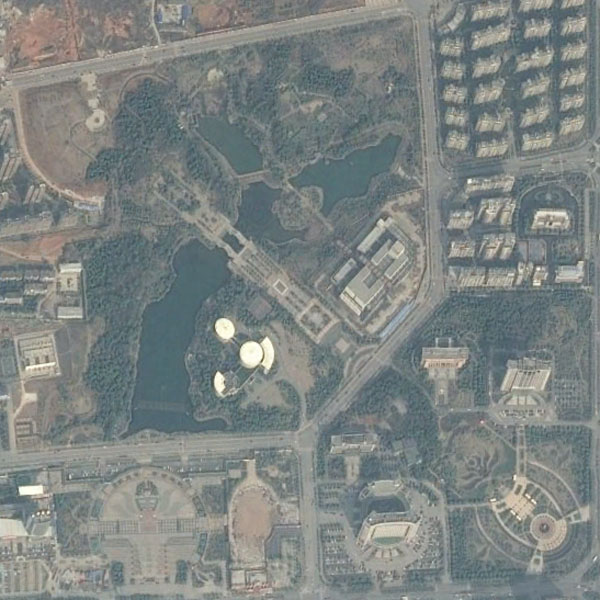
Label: Park